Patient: sex M, age 45
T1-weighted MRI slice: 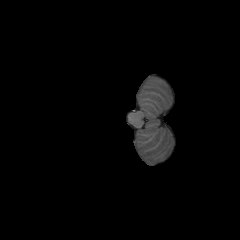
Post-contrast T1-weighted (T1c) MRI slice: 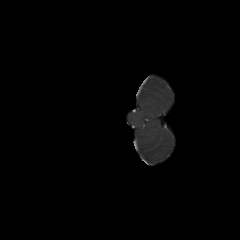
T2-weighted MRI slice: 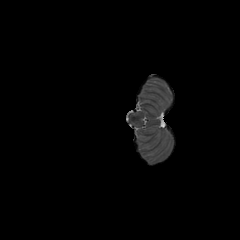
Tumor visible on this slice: no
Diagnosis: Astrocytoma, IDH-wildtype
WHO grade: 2